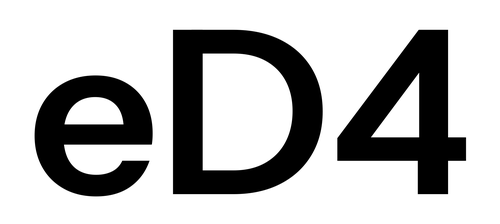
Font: InstrumentSans_SemiBold